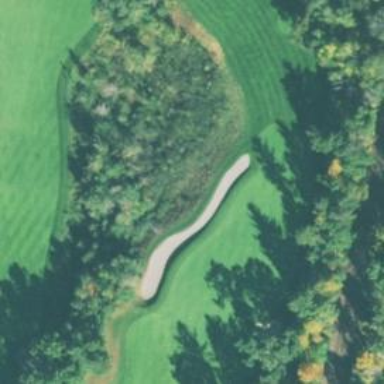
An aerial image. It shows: Sandy area is golf bunker.